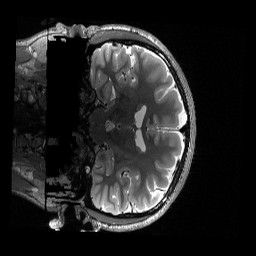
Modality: T2w
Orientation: coronal
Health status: healthy
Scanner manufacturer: siemens
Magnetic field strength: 3 T
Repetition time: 3.2 s
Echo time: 0.563 s